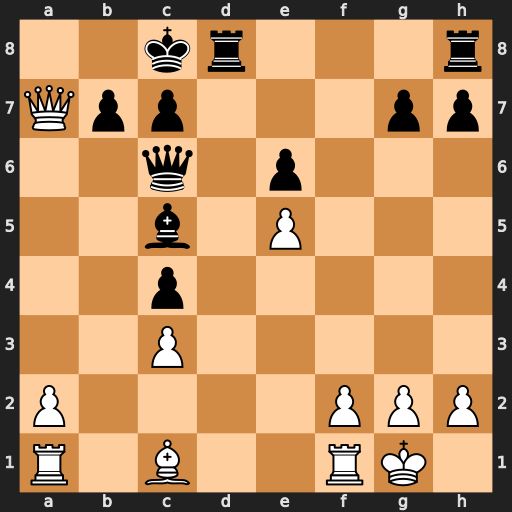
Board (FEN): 2kr3r/Qpp3pp/2q1p3/2b1P3/2p5/2P5/P4PPP/R1B2RK1
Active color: w
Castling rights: -
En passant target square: -
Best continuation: Qa8+ Kd7 Rd1+